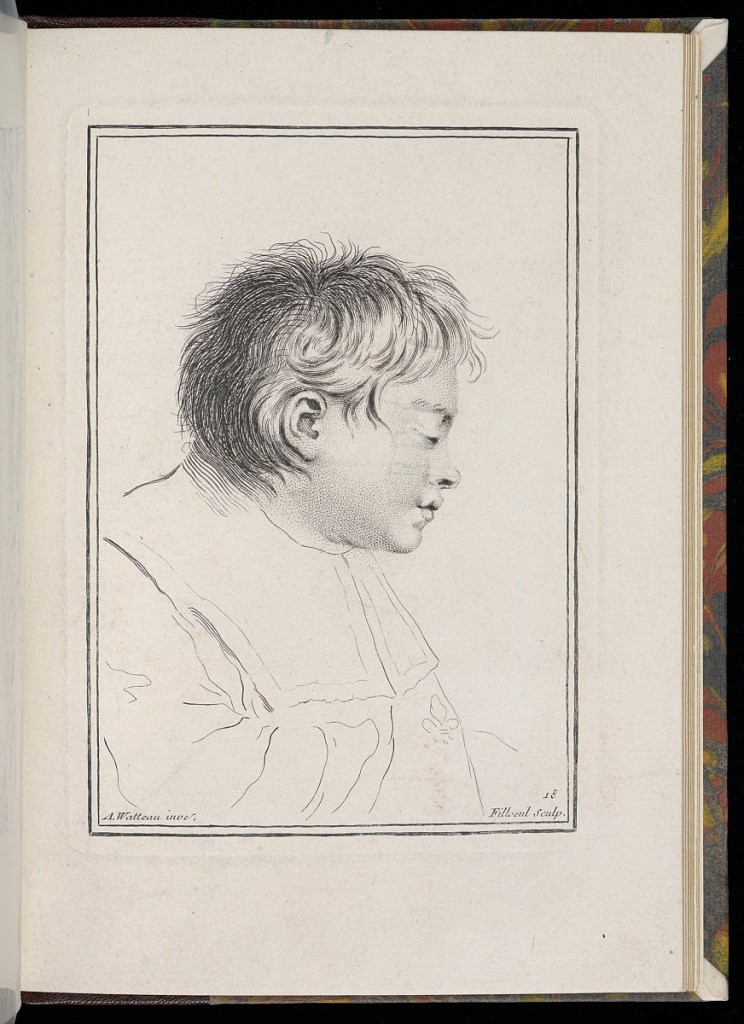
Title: Study of a Man in Profile
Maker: Antoine Watteau, French, 1684–1721
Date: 1734
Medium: Etching on laid paper
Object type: Print
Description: Study of a man or boy in profile, with his head turned to the right and his eyes downcast. He wears a robe with large rectangular collars and a fleurs-de-lys on his garment. The plate is signed and numbered.